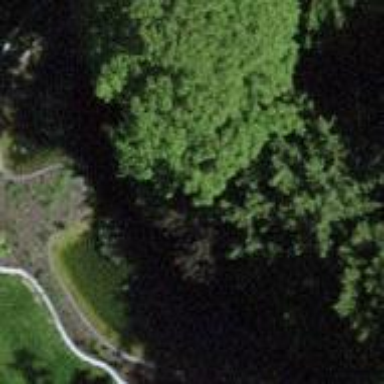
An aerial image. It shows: Serene pond surrounded by nature.